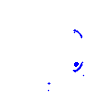
Particle: electron